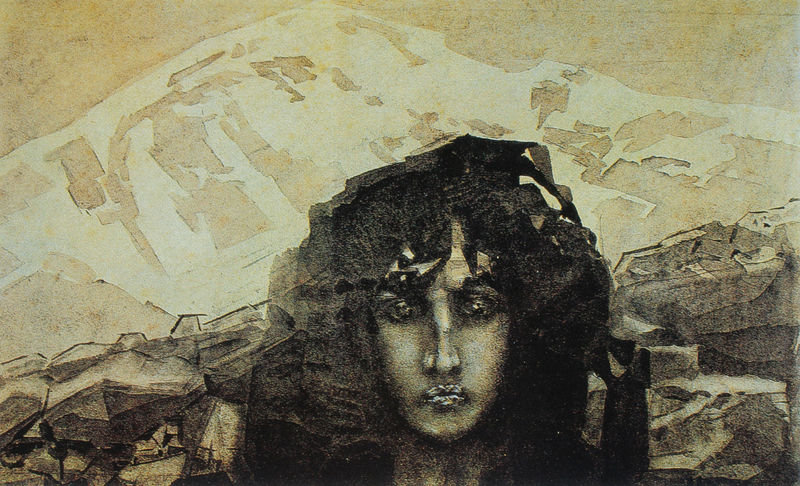
Titel: Dämonenhaupt
Künstler: Michail Alexandrowitsch Wrubel
Standort: Moskau
Institution: Tretjakow-Galerie
Schlagwörter: berg, dunkel, felsen, gemälde, himmel, kopf, schatten, weiß, aquarell, gelb, grob, kubismus, landschaft, mädchen, ocker, sand, braun, frau, frisur, grau, haar, hell, hintergrund, licht, mund, nase, schwarz, skizze, stirn, vordergrund, zeichnung, anlage, blick, eis, schnee, beige, expressionismus, symbolismus, jung, augen, gesicht, stein, steine, trauer, hals, portrait, porträt, hügel, auge, haare, augenbrauen, frontal, kinn, lippe, lippen, locke, locken, traurig, papier, ort, moderne, abstrakt, berge, fels, gebirge, modern, wüste, mauer, farbe, grafik, schattierung, linien, winter, white, black, dark, face, gray, grey, hair, nose, painting, wall, woman, yellow, detail, ernst, grimmig, pupillen, starr, trurig, print, brown, junge, nachdenklich, wange, assemblage, collage, tusche, druck, druckgrafik, hässlich, dämon, tinte, fragment, sad, classical, cloud, clouds, man, rock, rocks, sky, stone, background, girl, head, landscape, mountain, mountains, medusa, germany, death, miene, eyes, snow, light, paper, black and white, ruin, shadow, austria, chin, mouth, etching, khnopff, gedruckt, abstract, marble, sphinx, person, cheeks, watercolor, art, austrian, steien, steinbruch, eye, war, felcken, figure, lip, lips, long hair, greyscale, shadows, fresco, paint, black hair, cheek, eyebrows, cold, paints, linine, frauenkopf, angedeutet, tan, stones, indian, angry, frauengesicht, faded, close up, delphi, dispeare, war protest, frown, melancholy, mood, block, sorrow, mountian, sick, naste, swiss, blah, hir, brows, gloomy, portraiture, upset, misery, mad, wanden, fac, haiir, two toned, nost, stonee, white lips, eyee, li[s, odd place, rcok